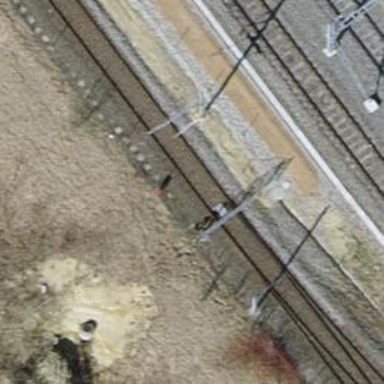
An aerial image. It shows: Railway switch.